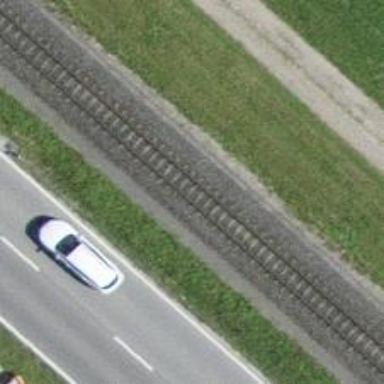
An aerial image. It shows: Narrow-gauge railway with single track. The railway is electrified with contact line.